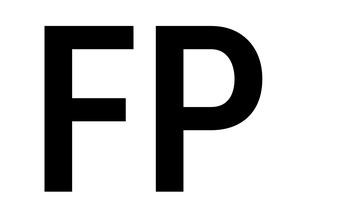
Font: Roboto_Condensed_Medium